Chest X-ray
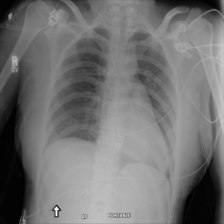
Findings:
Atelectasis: negative
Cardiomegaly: negative
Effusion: negative
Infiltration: negative
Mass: negative
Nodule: negative
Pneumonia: negative
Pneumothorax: negative
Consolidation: negative
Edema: negative
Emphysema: positive
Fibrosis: negative
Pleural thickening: negative
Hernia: negative